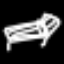
Label: bed